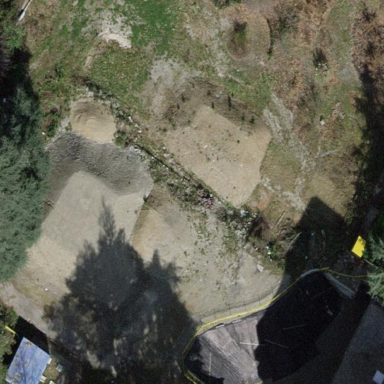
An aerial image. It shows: Garden surrounded by fence.